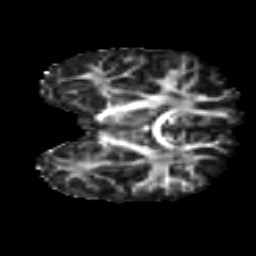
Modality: FA
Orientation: coronal
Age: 12
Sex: male
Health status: ill
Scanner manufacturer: ge
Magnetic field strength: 3 T
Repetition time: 6.752 s
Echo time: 0.079 s